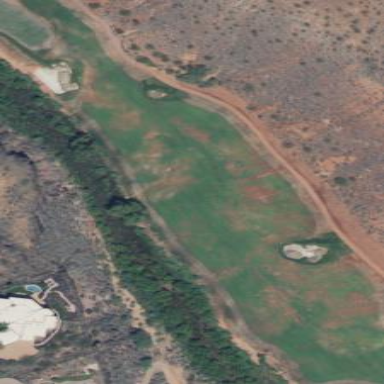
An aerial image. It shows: Golf fairway surrounded by grass.